Question: Assigning an Integer to a double is very much legal.
If we can do
'''
double d = 3;
'''
d is assigned '3.0'
but why this fails in Attached Properties?
I created an Attached Property
'''
public static readonly DependencyProperty ActualWidthBeforeHidingProperty =
DependencyProperty.RegisterAttached("ActualWidthBeforeHiding",
typeof(double), typeof(MainWindow), new FrameworkPropertyMetadata(0));
public static double GetActualWidthBeforeHiding(DependencyObject element)
{
if (element == null)
{
throw new ArgumentNullException("element");
}
return Convert.ToDouble(element.GetValue(ActualWidthBeforeHidingProperty));
}
public static void SetActualWidthBeforeHiding(DependencyObject element, double value)
{
if (element == null)
{
throw new ArgumentNullException("element");
}
element.SetValue(ActualWidthBeforeHidingProperty, value);
}
'''
I compiled the code. There was no compiletime error.
But when I tried to run the application it gave error

In the above code I accidently assigned 0 in 'new FrameworkPropertyMetadata(0)' and the code ran successfully.
But I was under the impression that you can assign a DataType having lesser precision (i.e. Integer) to a DataType having greater precision (i.e. 0.0 Double)?
Then Why this deflection from basic programming concept for Dependency Properties?
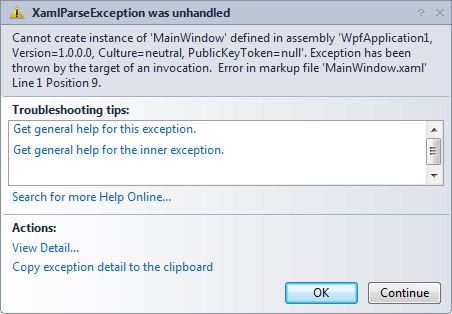
Answer: This is because of <URL>:
The parameter of the 'FrameworkPropertyMetadata' constructor is declared as 'object', so when you do 'new FrameworkPropertyMetadata(0)', the integer value '0' is boxed to an 'object' (because 'int' is a value type). When WPF tries to use this default value, it tries to unbox it to a 'double' (since the property is declared as 'double'), which fails because the boxed value is an 'int', not a 'double'. 'int''double'
Here's an example that illustrates the problem:
'''
int i = 42;
double d1 = i; // Works fine, uses the built-in conversion from int to double
object o = i; // boxing
double d2 = (double)o; // Fails: unboxing to the wrong type
'''
The compiler doesn't know statically that the object is actually a boxed int, so it can't use the built-in conversion; all it can do is unbox the value to the type specified by the developer.